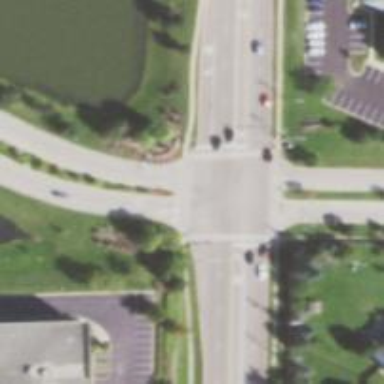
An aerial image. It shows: Footway with asphalt surface and crossing.